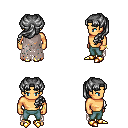
a pixel art fantasy rpg character, male body template, human, tanned skin, gray tattered cape, teal pants, gray princess hairstyle, bracelets, gold boots, four views (front, back, left, right), 2x2 character sprite sheet, small pixel art, hard edges, no anti-aliasing